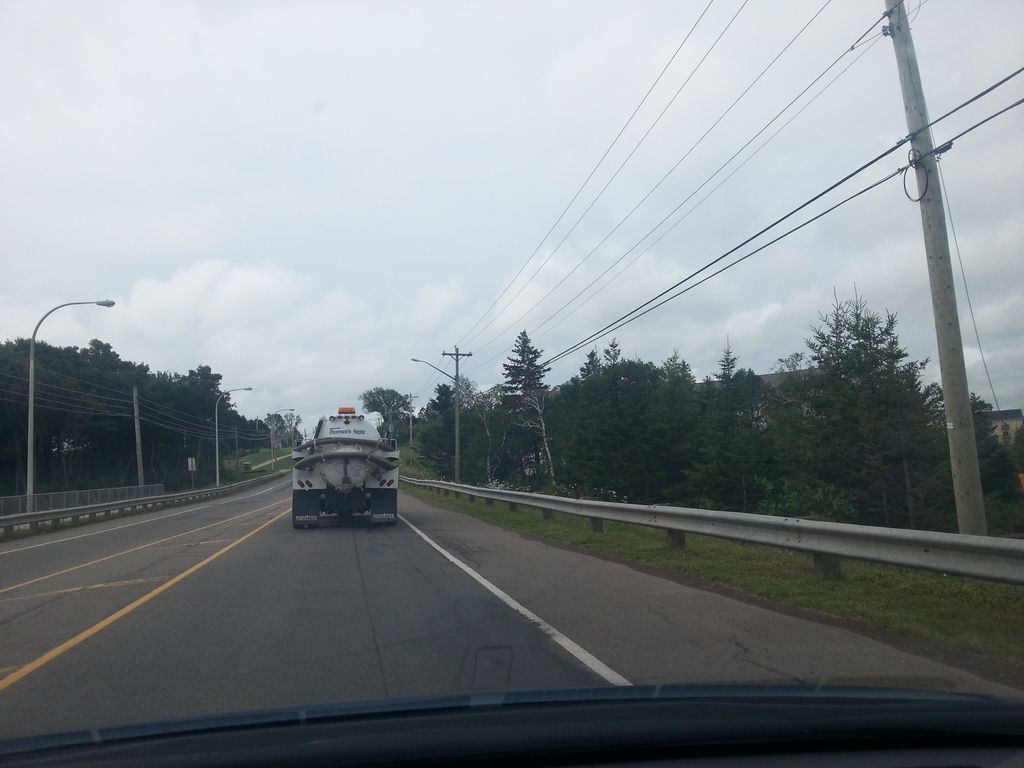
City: charlottetown